Field crop: maize
Growth stage: 1
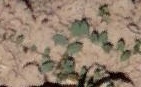
Species: convolvulus